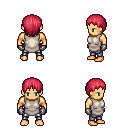
a pixel art fantasy rpg character, male body template, human, tanned skin, white tunic, metal pants, ruby red plain hairstyle, metal gloves, four views (front, back, left, right), 2x2 character sprite sheet, small pixel art, hard edges, no anti-aliasing